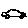
Label: car